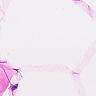
Metastatic tissue present: no